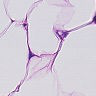
Metastatic tissue present: no